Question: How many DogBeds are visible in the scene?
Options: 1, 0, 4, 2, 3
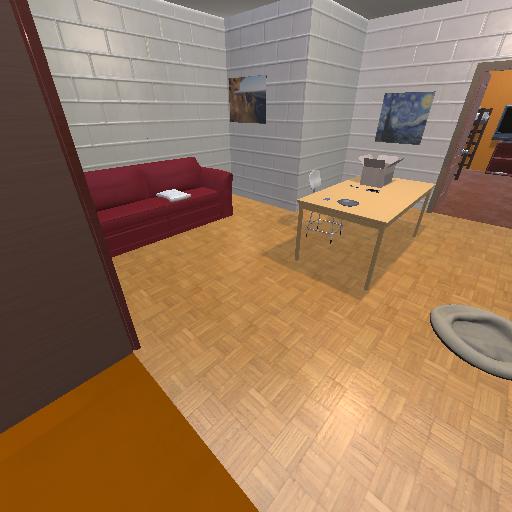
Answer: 1